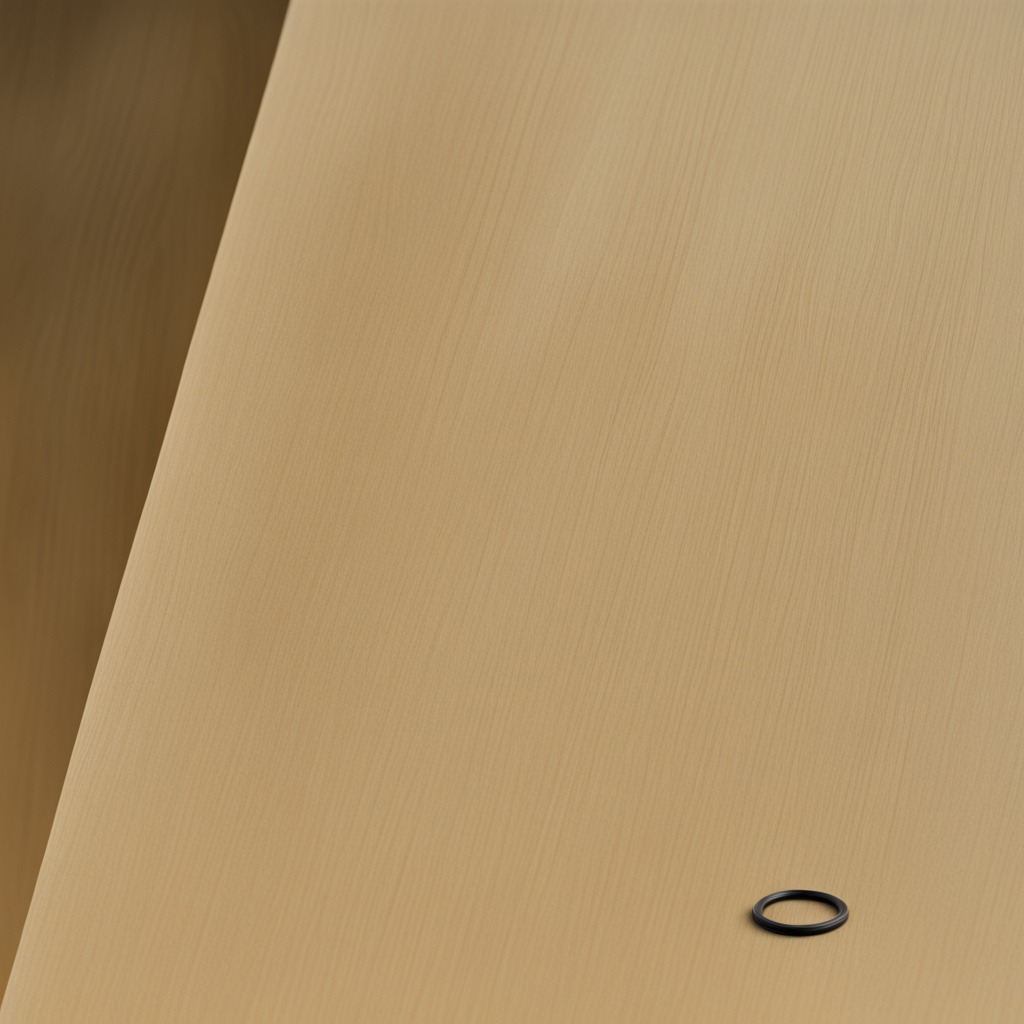
A rubber O-ring lying on a plywood surface in a paint workshop lit by afternoon window light.